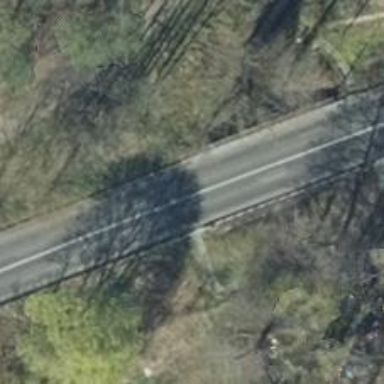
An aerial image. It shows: Primary highway on asphalt bridge.